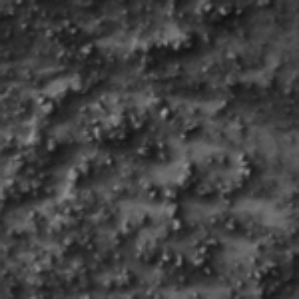
Label: frost